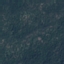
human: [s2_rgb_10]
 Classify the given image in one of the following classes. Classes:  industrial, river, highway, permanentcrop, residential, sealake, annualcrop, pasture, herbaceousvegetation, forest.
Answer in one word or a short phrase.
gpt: Forest